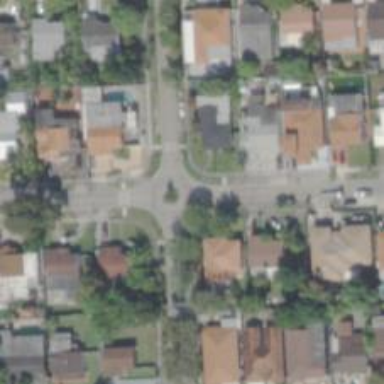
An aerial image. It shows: Residential road with roundabout.